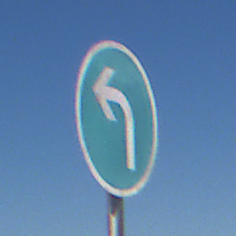
Verkehrszeichen: VorgeschriebeneFahrtrichtungLinks
Umgebung: Outdoor, RoadRail
Tageszeit: MorningAfternoon
Wetter: Clear
Licht: Natural
Jahreszeit: NotSpecified
Kontrast: HighContrast